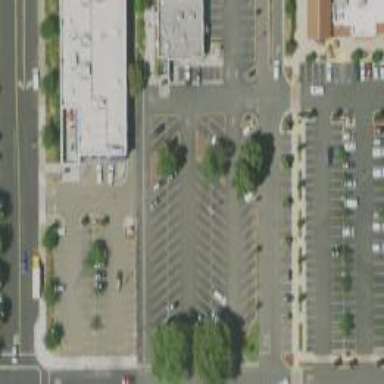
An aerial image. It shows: Parking area with surface.